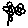
Label: flower